Question: I am trying to create a table with two sticky headers and one left sticky column, its working fine when we scroll to horizontal, while scrolling vertically and horizontally, second header (the second row is overlapping to left column) is not working properly, can anyone help me? I am attaching screen shot and this is working link.
JSFiddle Link is : <URL>

'''
'''
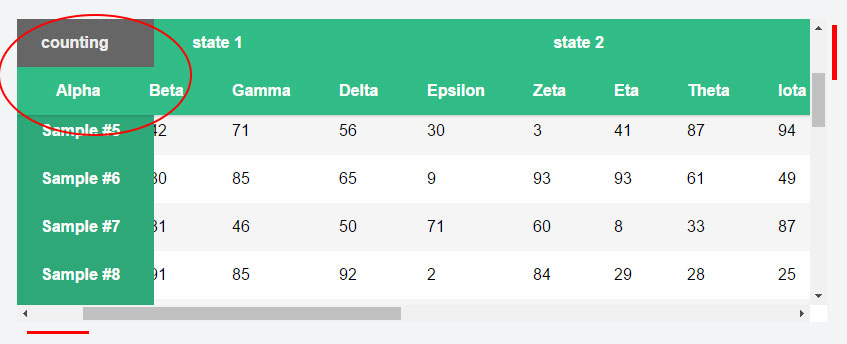
Answer: Take a look at this version I made for you. I am using just css for the important stuff and it works very well. I have added a class using js on container scroll too.
I hope that helps.
<URL>
'''
.table__side {
left: 0; top: 0;
position: absolute;
transition: box-shadow 0.25s ease;
width: 8.0625rem;
z-index: 1;
}
'''